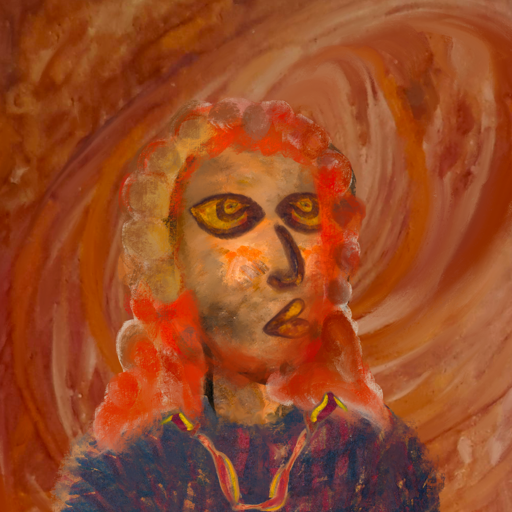
Background: Pious_Lady, Head And Neck Side: Gypsy_Queen, Face Side: Comrade, Bust: In_The_Sun, Hair Side: Rupkatha, Head Accessory: Blank, Second Necklace: Gypsy_Mother_1, Necklace: Blank, Baby: Blank